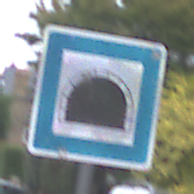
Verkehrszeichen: Tunnel
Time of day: MorningAfternoon
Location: Outdoor (Urban)
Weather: Overcast
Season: NotSpecified
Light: Natural